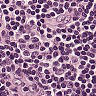
Metastatic tissue present: no